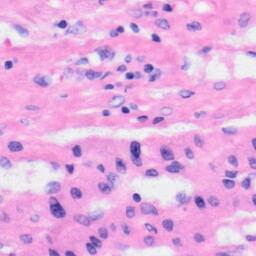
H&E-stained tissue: Liver